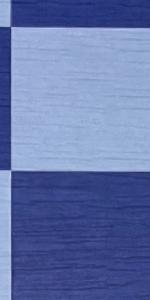
Label: Empty